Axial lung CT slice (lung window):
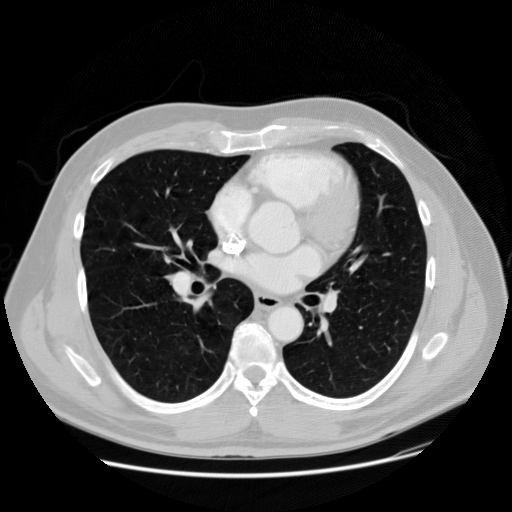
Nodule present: no